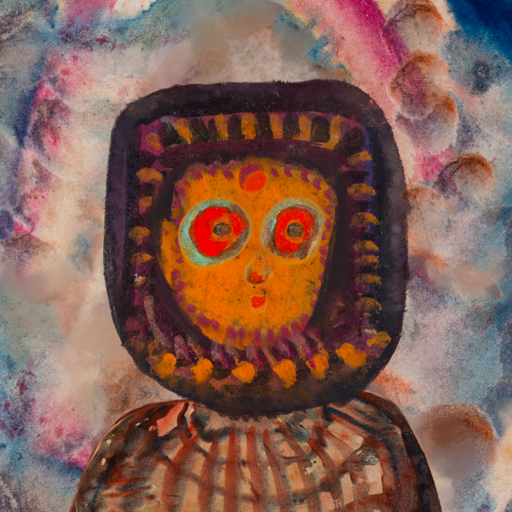
Background: Rupkatha, Head And Neck Front: Doll, Face Front: Sisters, Bust: Orphan, Hair Front: Doll, Head Accessory: Blank, Second Necklace: Blank, Necklace: Blank, Baby: Blank